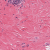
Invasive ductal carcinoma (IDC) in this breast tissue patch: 0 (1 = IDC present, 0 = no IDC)